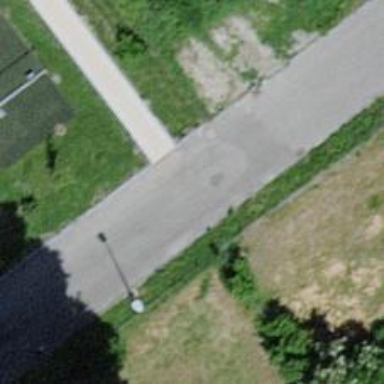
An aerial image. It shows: Sidewalk along the footway.